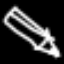
Label: pencil